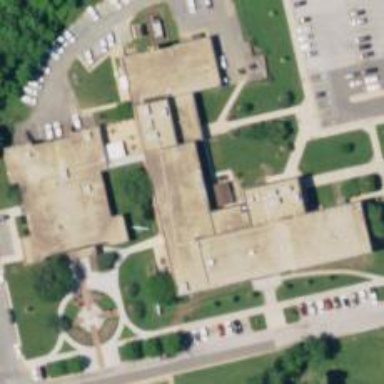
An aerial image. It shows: Public building.